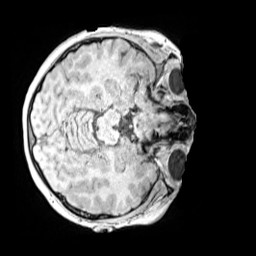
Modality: MP2RAGE
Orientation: axial
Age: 9
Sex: female
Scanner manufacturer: siemens
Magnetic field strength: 3 T
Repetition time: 4 s
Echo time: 0.00299 s